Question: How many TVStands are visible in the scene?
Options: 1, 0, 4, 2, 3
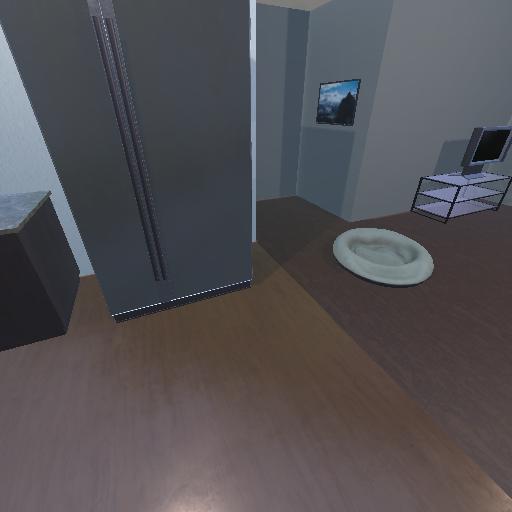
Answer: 1